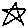
Label: star